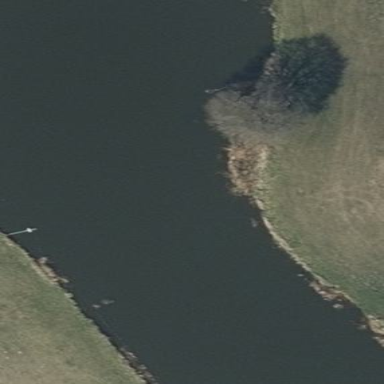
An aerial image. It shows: Pond surrounded by natural water.